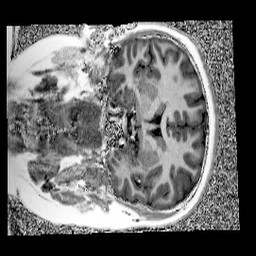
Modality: UNIT1
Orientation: coronal
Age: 10
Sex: male
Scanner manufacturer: siemens
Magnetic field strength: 3 T
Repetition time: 4 s
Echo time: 0.00303 s